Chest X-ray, PA view. Patient: 41 years old, sex M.
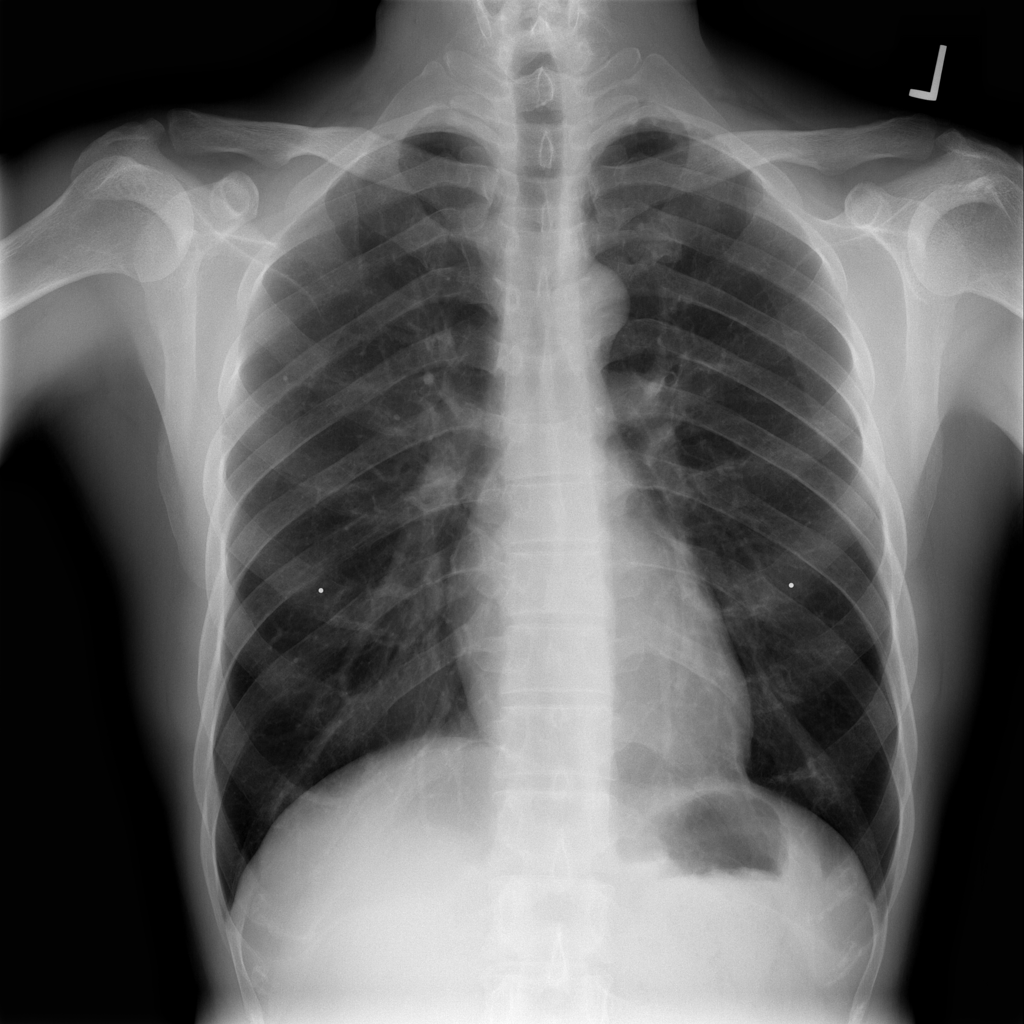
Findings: No Finding